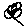
Label: flower